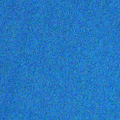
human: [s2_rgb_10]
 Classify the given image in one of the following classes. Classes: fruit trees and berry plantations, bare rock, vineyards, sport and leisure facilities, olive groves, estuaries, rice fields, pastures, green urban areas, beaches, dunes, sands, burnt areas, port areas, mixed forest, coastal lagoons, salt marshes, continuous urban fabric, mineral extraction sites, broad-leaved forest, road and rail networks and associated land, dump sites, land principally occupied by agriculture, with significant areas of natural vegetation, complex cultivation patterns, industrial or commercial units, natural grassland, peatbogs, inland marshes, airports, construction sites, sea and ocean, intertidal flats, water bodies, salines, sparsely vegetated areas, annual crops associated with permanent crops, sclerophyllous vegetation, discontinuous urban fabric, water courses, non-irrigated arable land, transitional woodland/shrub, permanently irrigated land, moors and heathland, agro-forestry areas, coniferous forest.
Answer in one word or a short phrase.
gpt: sea and ocean